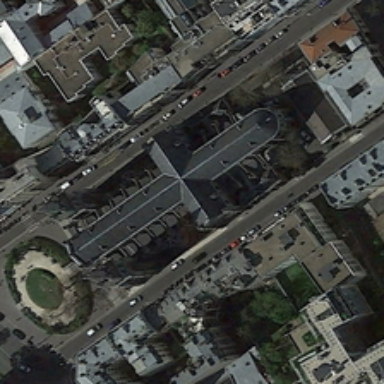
The white church is located in the center of the square .